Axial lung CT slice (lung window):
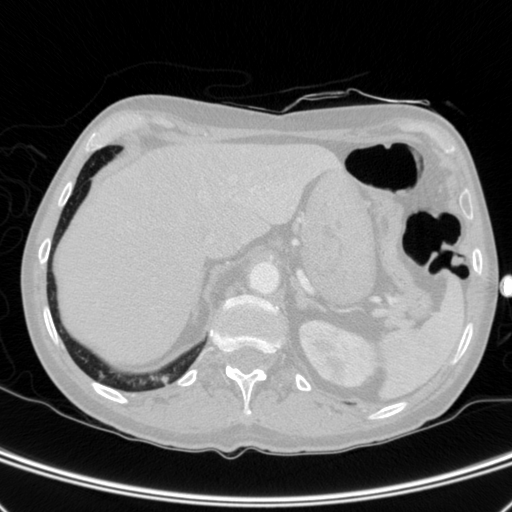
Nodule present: no